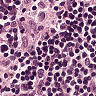
Metastatic tissue present: no